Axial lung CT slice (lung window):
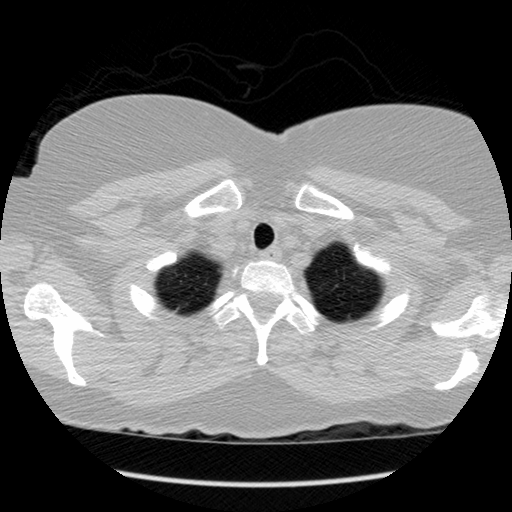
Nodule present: no